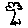
Label: tree